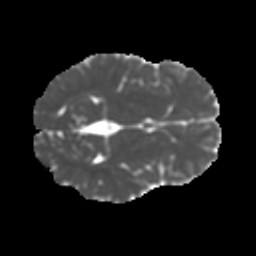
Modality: MD
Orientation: axial
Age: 15
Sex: male
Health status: ill
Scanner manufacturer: ge
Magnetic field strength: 3 T
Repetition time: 6.888 s
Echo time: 0.0812 s